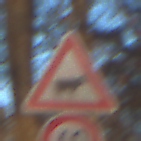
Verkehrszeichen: ViehtriebLinks
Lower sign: Geschwindigkeit40
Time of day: SunriseSunset
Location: Outdoor (Nature)
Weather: Clear
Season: Autumn
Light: Natural